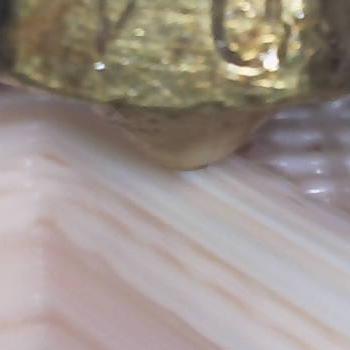
Flow rate: 56%